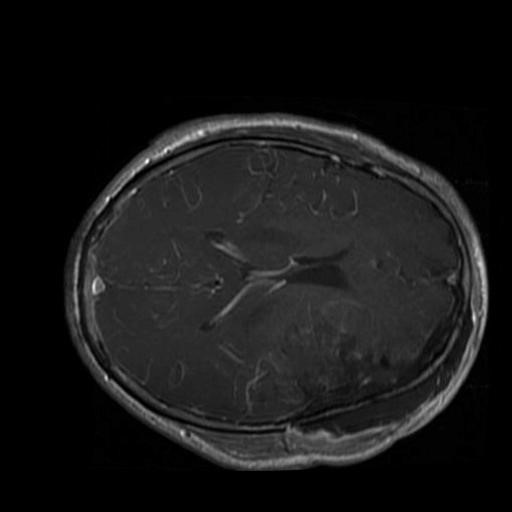
Label: brain_glioma